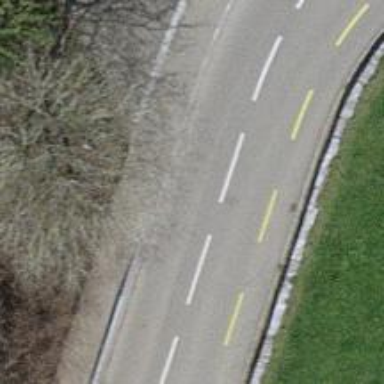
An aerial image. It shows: Asphalt unclassified road with sidewalk on the left.